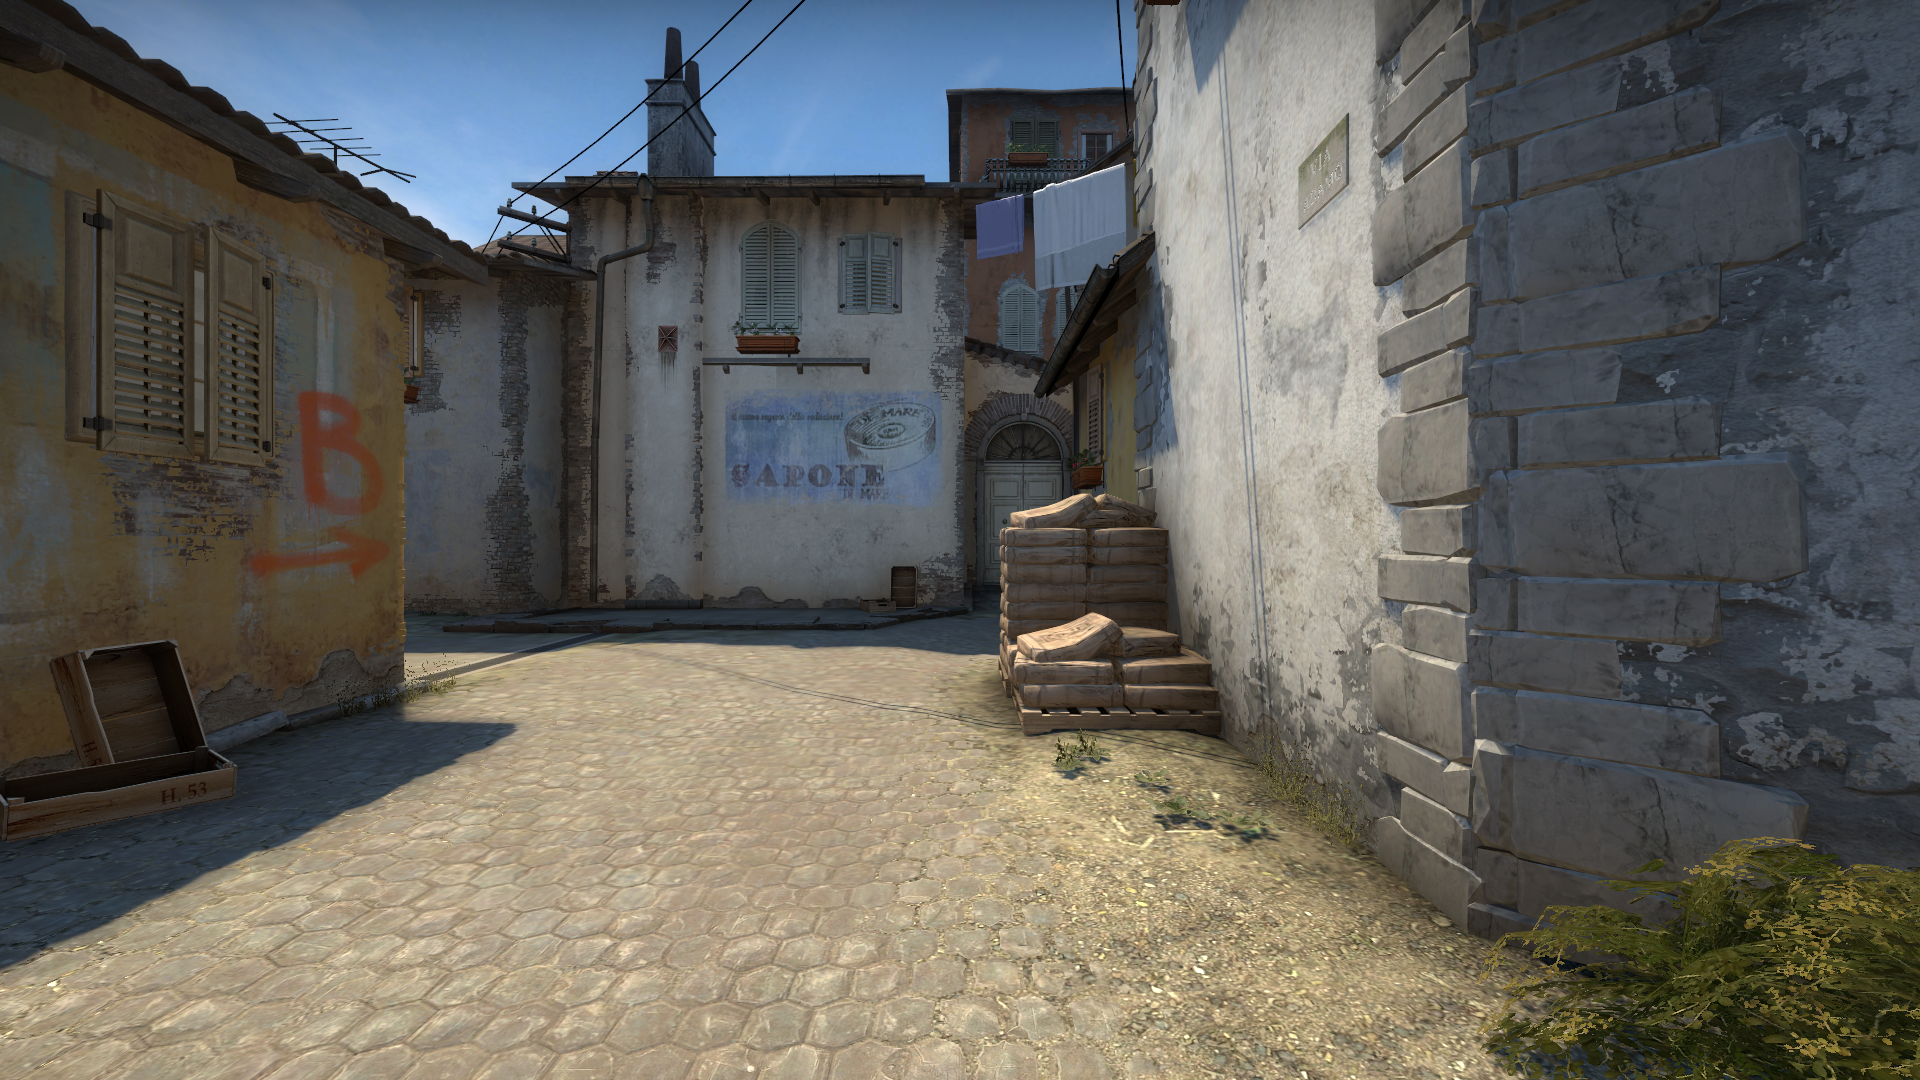
Map: de_inferno